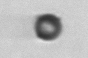
Label: bead